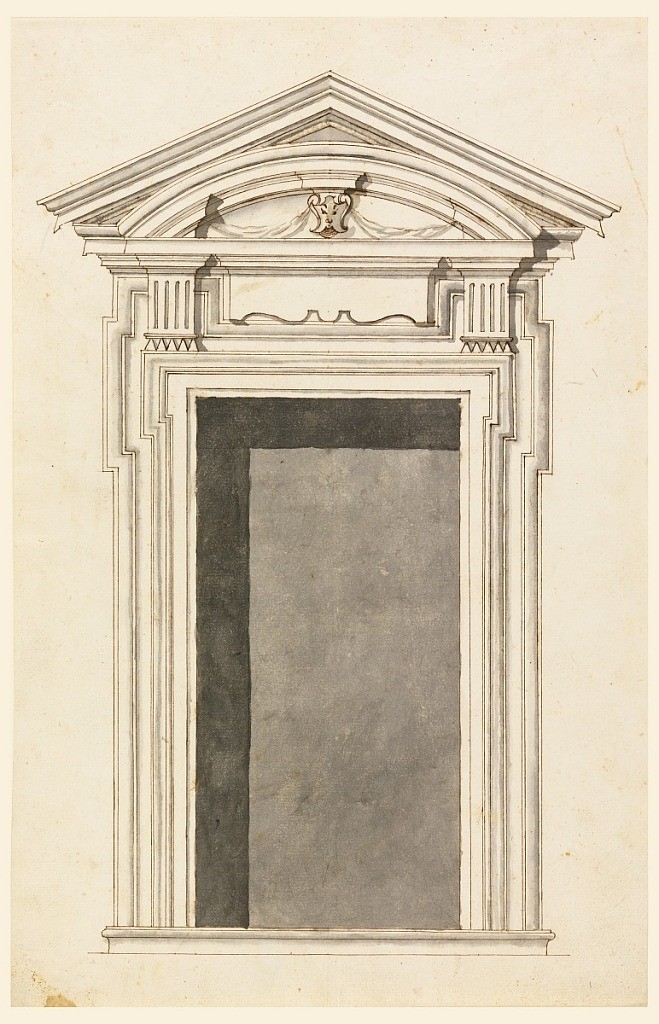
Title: Design for a Door Frame
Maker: Carlo Marchionni, Italian, 1702–1786
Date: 1740–50
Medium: Black chalk, pen and ink, brush and gray, black watercolor on laid paper
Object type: Drawing
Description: With a circular pediment inside a triangular one. It shows a mask and festoons.